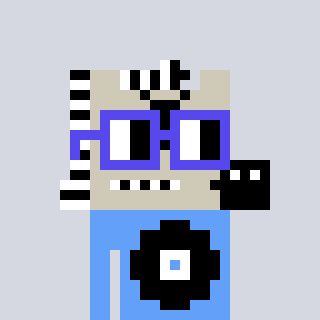
a pixel art character with square blue glasses, a zebra-shaped head and a blue-colored body on a cool background